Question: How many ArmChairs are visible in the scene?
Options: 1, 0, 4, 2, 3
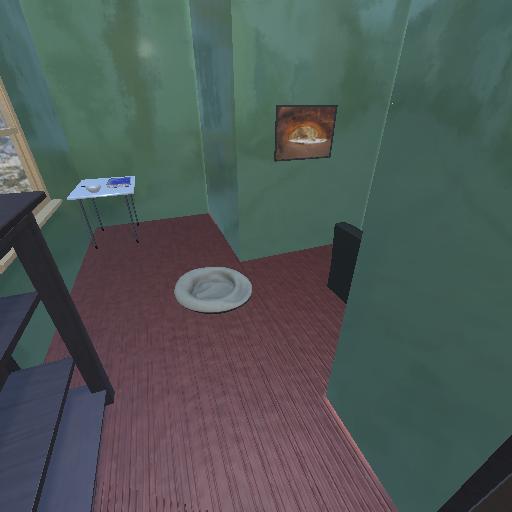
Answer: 1